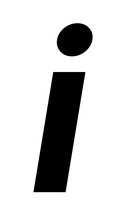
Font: Inter-Italic_Bold_Italic